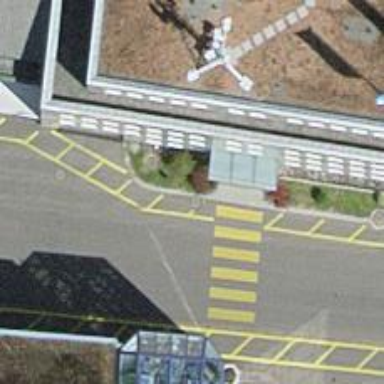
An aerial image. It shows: Marked zebra crossing on the road.